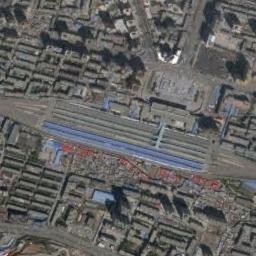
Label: railway_station